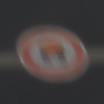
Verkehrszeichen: VerbotFahrzeugeWassergefaehrdenderLadung
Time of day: Night
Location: Outdoor (Urban)
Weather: PartlyCloudy
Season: NotSpecified
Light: Artificial